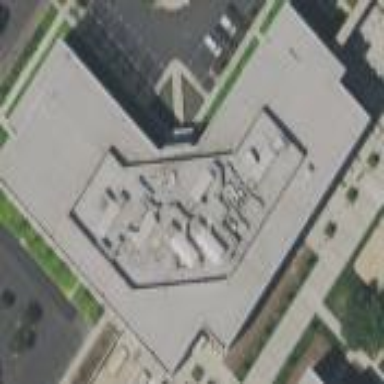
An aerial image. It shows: Office building.